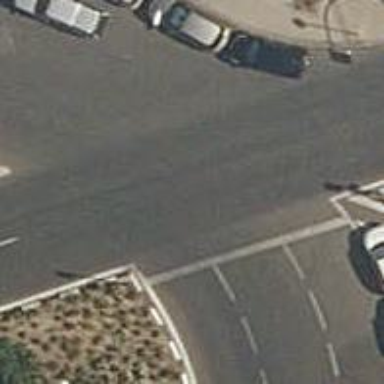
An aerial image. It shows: Road with traffic signals for signaling.